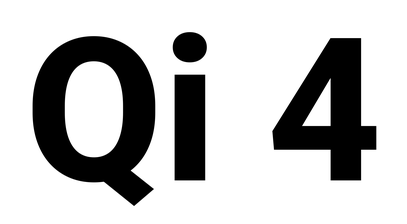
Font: Roboto_ExtraBold